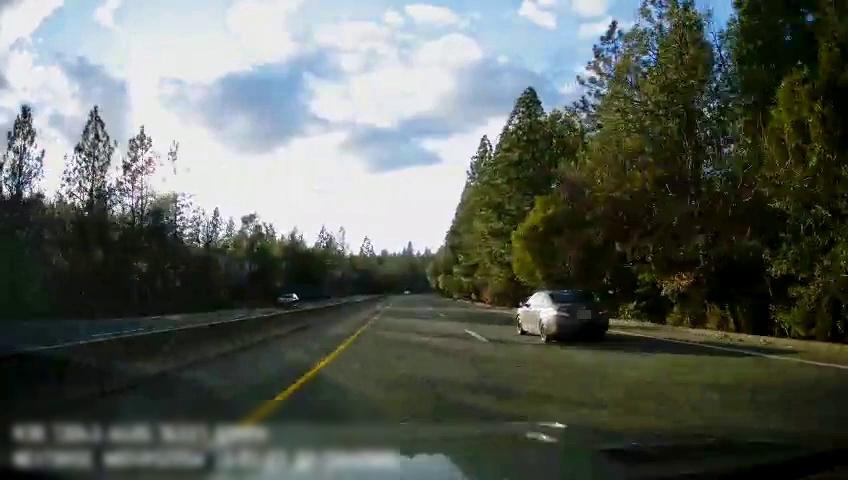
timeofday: Day
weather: Sunny
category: Drivable Space
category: Drivable Space
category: Vehicles | Car
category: Vehicles | Car
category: Lanes | Opposite Lane
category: Lanes | Alternate Lane
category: Lanes | Current Lane
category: Lanes | Alternate Lane